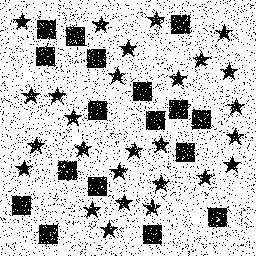
Squares: 17
Triangles: 0
Stars: 27
Total shapes: 44